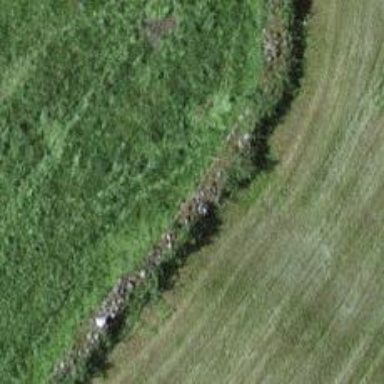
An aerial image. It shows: Wall made of dry stone.